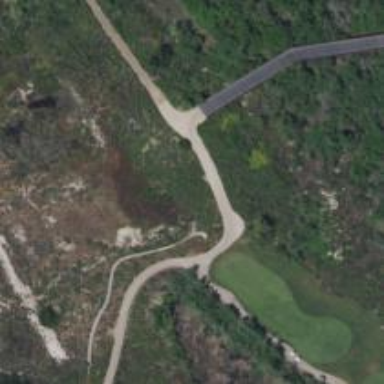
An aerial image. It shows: Service road designated as golf cart path.